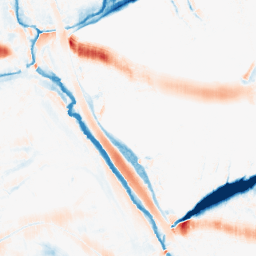
Category: morphological
Decomposition family: morphological_ellipse
Decomposition parameters: operation: average
width: 30
height: 10
Upsampling method: sinc_hamming
Upsampling parameters: scale: 2
kernel_size: 4
Upsampling scale: 2